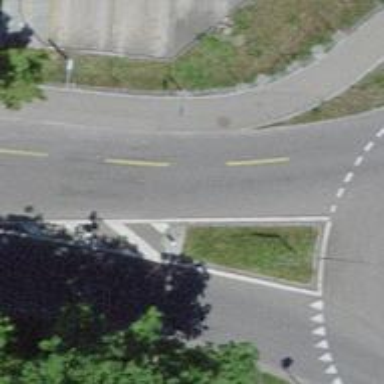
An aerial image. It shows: Secondary road with asphalt surface. The road has separate sidewalk and cycle lane on both sides.